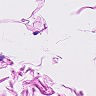
Metastatic tissue present: no